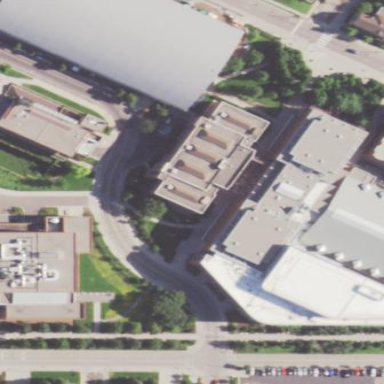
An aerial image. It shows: University building.